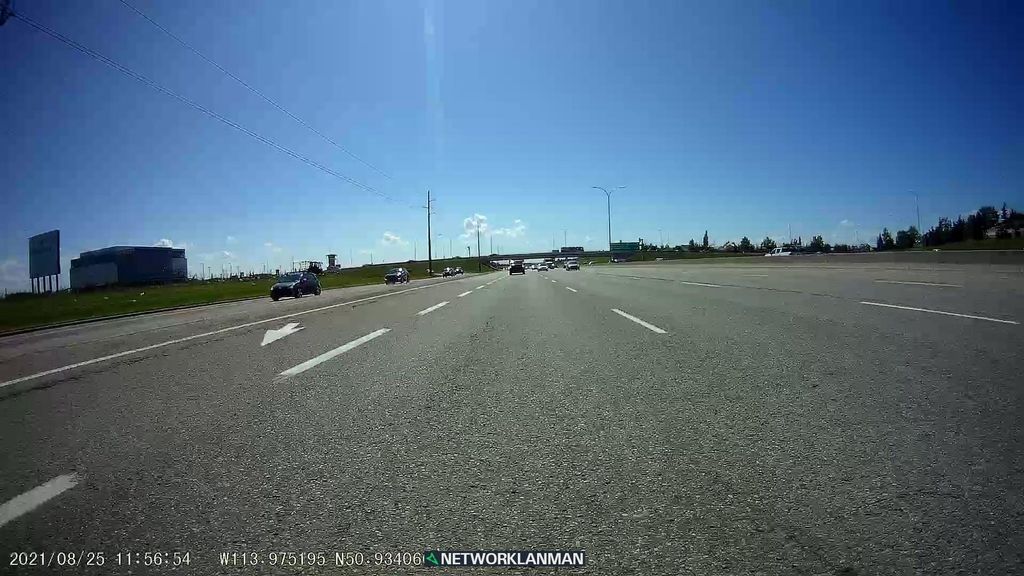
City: calgary